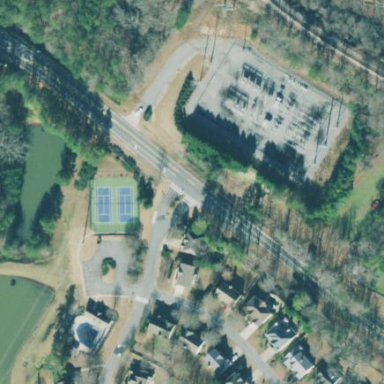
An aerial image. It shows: There is distribution substation enclosed by fence.